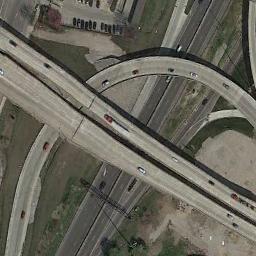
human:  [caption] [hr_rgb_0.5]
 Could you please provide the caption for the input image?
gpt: Here are two parallel overpasses .

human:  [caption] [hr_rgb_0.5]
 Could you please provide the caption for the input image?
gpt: The overpass is next to the grass and a parking lot .

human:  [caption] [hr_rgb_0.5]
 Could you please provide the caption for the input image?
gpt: The directional overpass is over the roads and a parking lot is next to the overpass .

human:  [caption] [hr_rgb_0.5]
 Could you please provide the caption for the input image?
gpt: Several cars are on the overpass .

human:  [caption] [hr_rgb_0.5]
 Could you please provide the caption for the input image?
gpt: There are bare land and a parking lot beside the overpass .